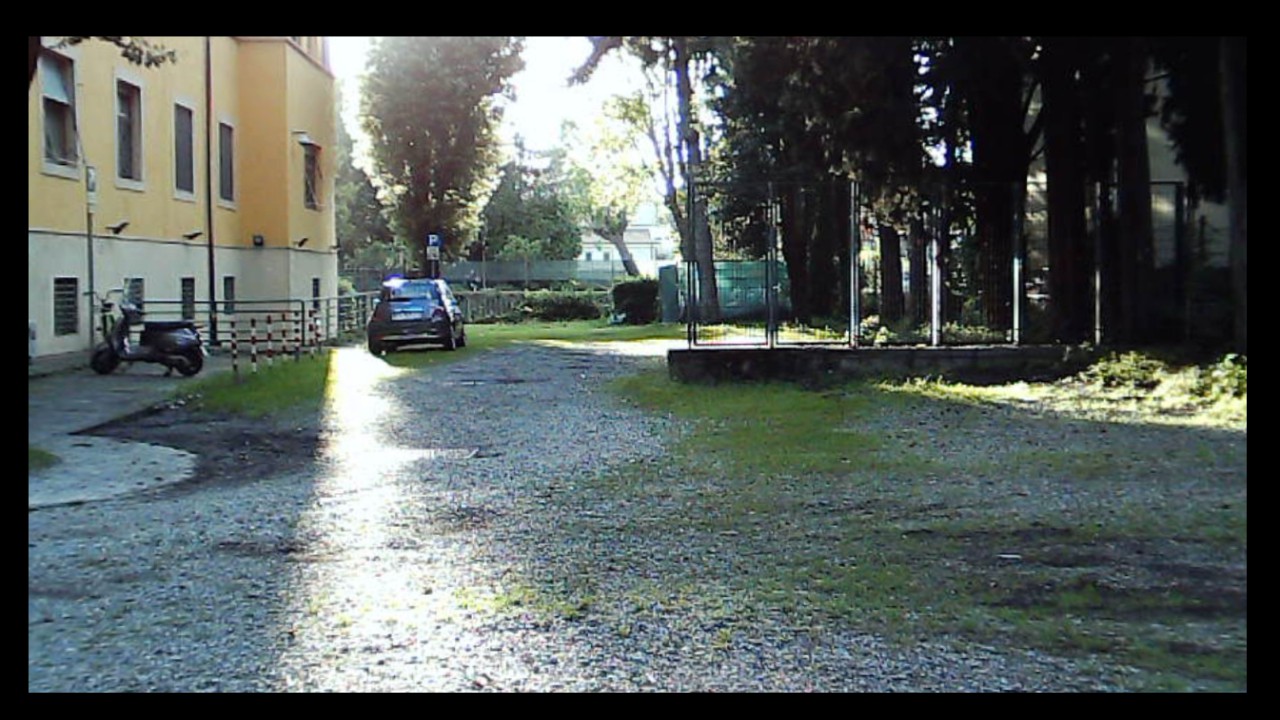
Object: Betafpv air75